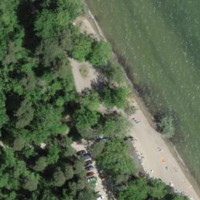
EUNIS habitat code: 41
Species observed at this site:
Equisetum hyemale